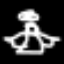
Label: angel